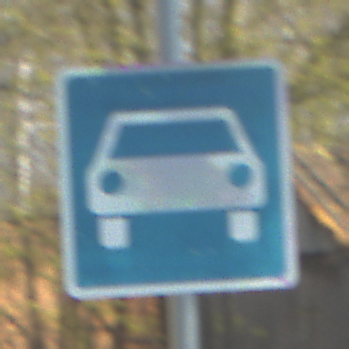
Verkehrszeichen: Kraftfahrstrasse
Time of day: MorningAfternoon
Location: Outdoor (Suburban)
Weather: Clear
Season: NotSpecified
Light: Natural